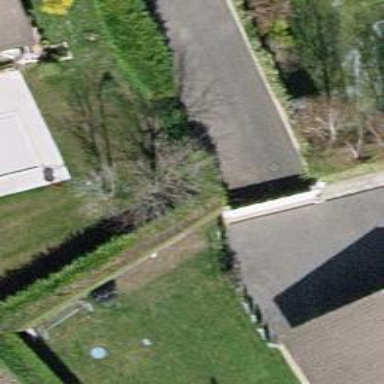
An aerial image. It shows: Gate.